Question: I have recently replaced all URLs of my Wordpress blog containing an underscore with a dash.
Example old URL:
/this_is_a_test
Example new URL:
/this-is-a-test
However, Google still indexes my wrong URLs using an underscore. Unfortunately this leads to 404 errors.
How can I fix this problem by setting up 301 redirects with a regular expression using the Redirection plugin in Wordpress?
The plugin offers me the following settings:
Which regular expression do I need to use in order to properly turn all URLs with underscores in URLs with a dash?
Thank you.
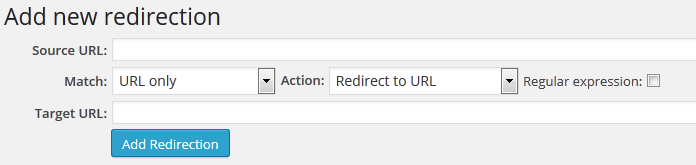
Answer: Plugin to use: <URL>
Add new redirection:
- '^(.*)'- 'URL and custom filter'- 'redirect_has_underscores'- '[dashes]$1[/dashes]'
and add the filter:
'''
add_filter( 'redirect_has_underscores', function ( $result, $url ) {
return ( strpos( $url, '_' ) !== false );
}, 10, 2 );
'''
The filter matches only those URLs that contain an underscore, so it will be absolutely required, otherwise it will be an infinite redirect.
I used these guides:
- <URL>